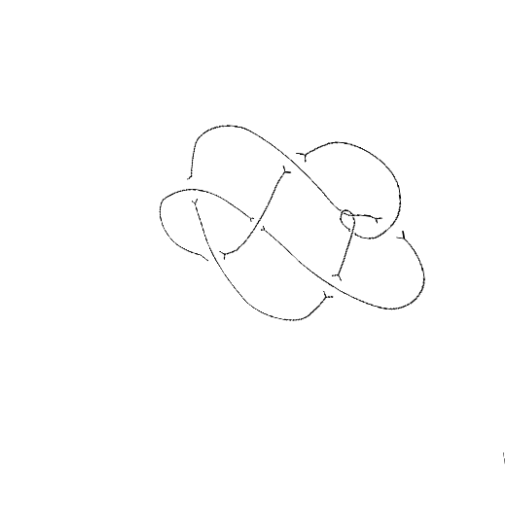
Crossing number: 9